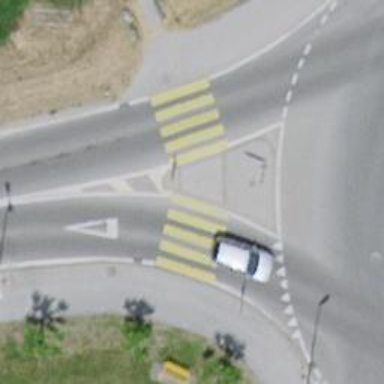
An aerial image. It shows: Marked crossing with pedestrian island.